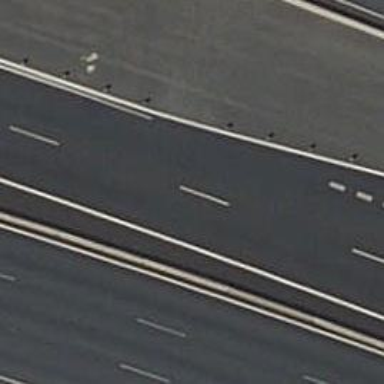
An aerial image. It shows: Asphalt road on bridge designed for service vehicles.